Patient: sex F, age 58
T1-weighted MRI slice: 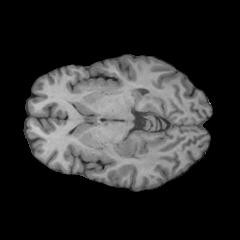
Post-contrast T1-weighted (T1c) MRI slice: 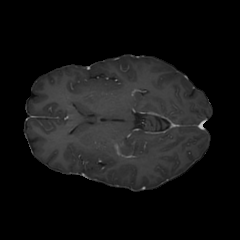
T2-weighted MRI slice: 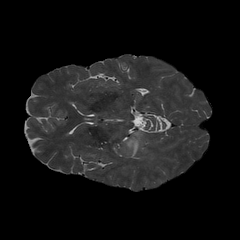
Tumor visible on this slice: yes
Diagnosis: Glioblastoma, IDH-wildtype
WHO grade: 4